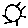
Label: sun